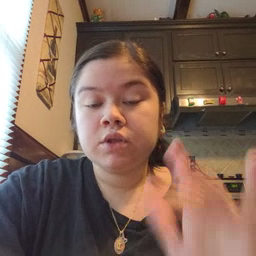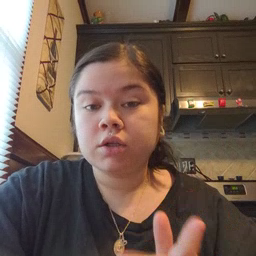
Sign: touch